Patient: sex M, age 78
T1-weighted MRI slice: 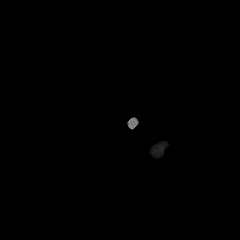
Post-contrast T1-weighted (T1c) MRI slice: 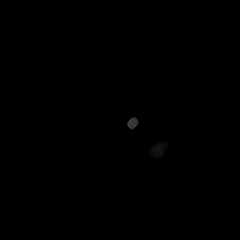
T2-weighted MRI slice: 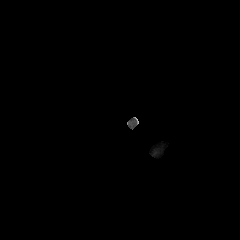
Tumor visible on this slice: no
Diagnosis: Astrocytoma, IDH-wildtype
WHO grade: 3